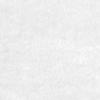
Label: no_change